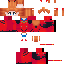
A female human skin with dark skin, wearing brown long hair dressed in a red hoodie and red pants, featuring a closed mouth.